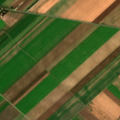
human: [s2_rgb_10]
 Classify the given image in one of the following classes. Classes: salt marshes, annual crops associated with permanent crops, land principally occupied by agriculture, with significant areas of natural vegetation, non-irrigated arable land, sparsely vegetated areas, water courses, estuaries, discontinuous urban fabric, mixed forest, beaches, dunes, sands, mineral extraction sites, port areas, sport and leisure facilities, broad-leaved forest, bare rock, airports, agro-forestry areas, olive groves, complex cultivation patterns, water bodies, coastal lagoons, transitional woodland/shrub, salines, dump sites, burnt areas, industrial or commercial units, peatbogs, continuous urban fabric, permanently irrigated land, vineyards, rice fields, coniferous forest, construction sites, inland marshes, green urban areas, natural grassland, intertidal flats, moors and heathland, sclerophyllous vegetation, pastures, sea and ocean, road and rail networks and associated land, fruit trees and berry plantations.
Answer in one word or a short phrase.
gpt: discontinuous urban fabric, non-irrigated arable land